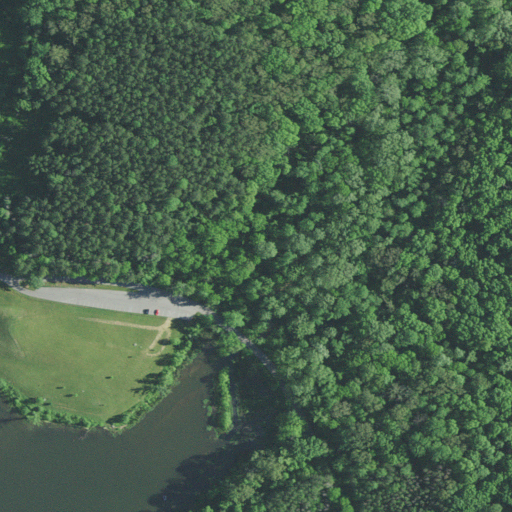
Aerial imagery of valley in Indiana named John Floyd Hollow containing deciduous forest, evergreen forest, mixed forest, open water, open development, low intensity development, and pasture